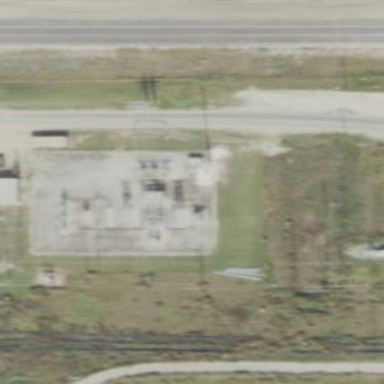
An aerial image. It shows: Distribution level power substation enclosed by fence.